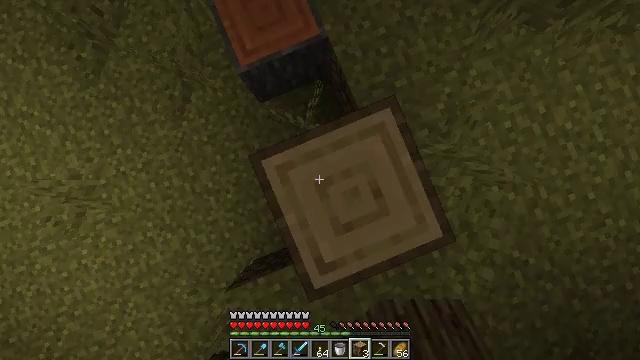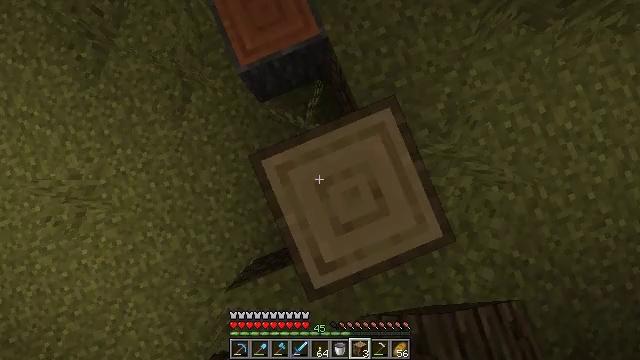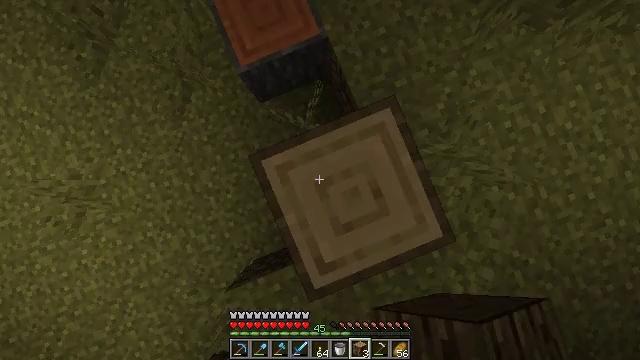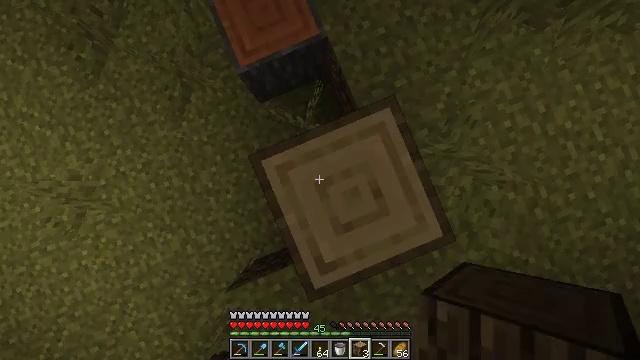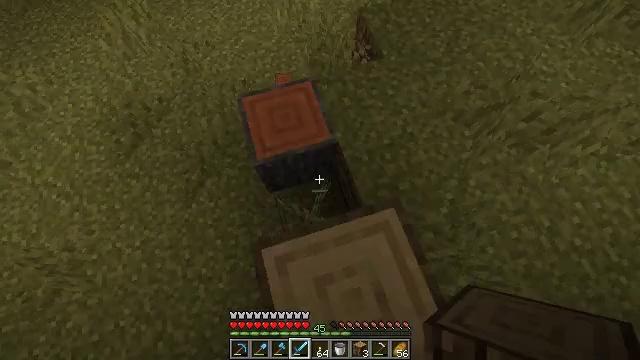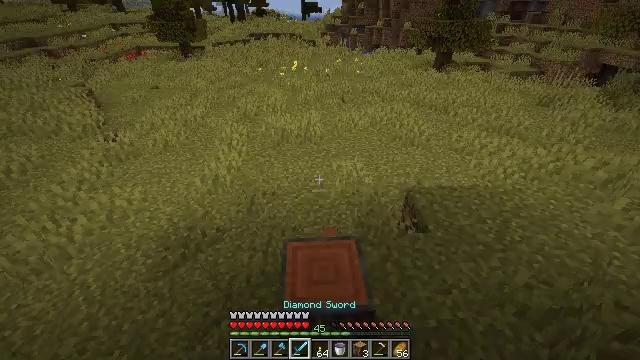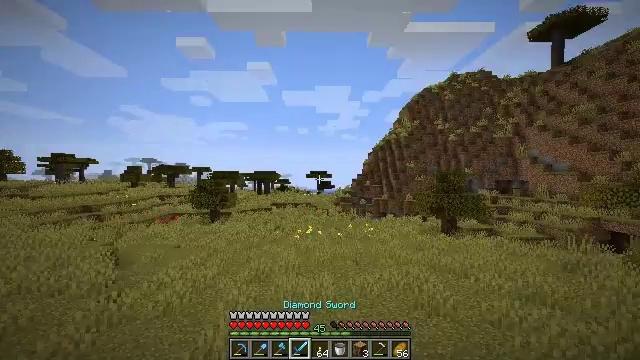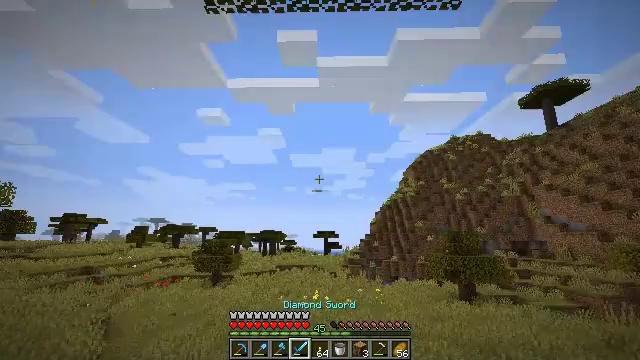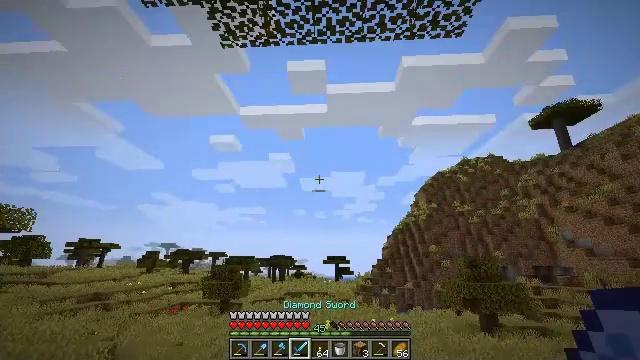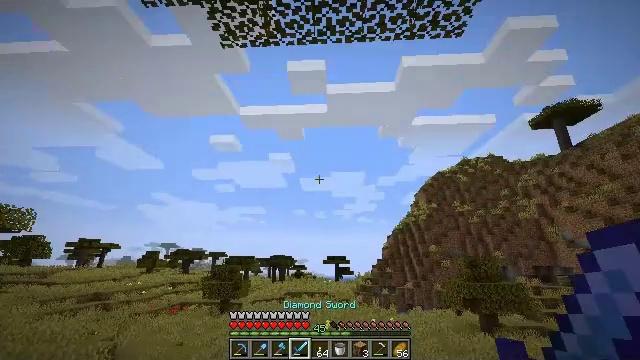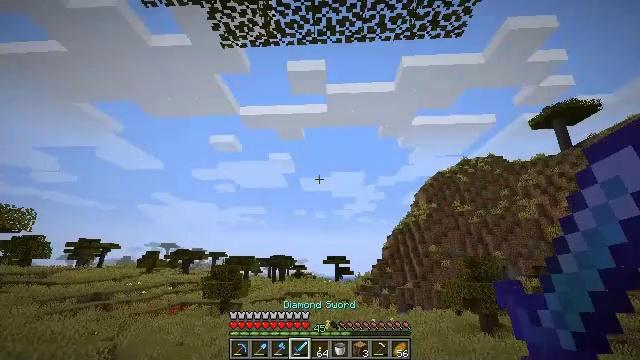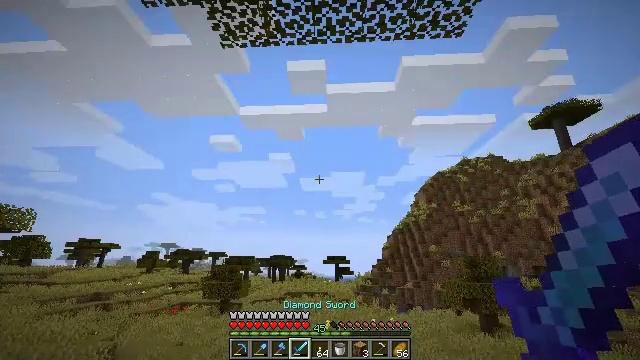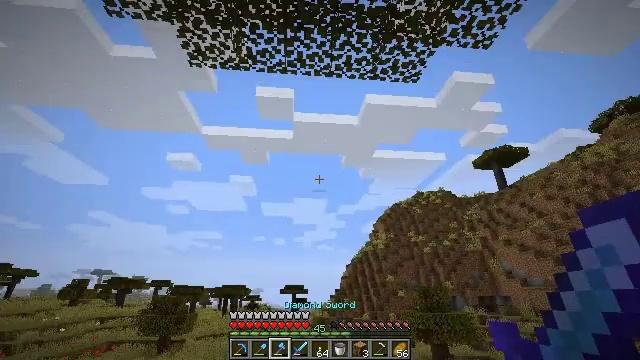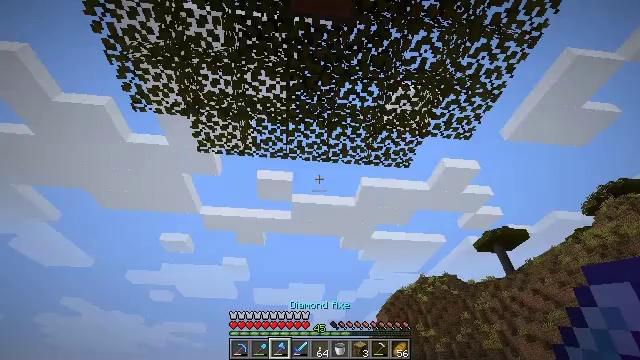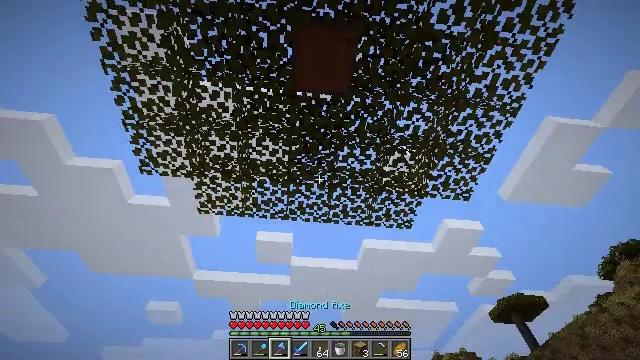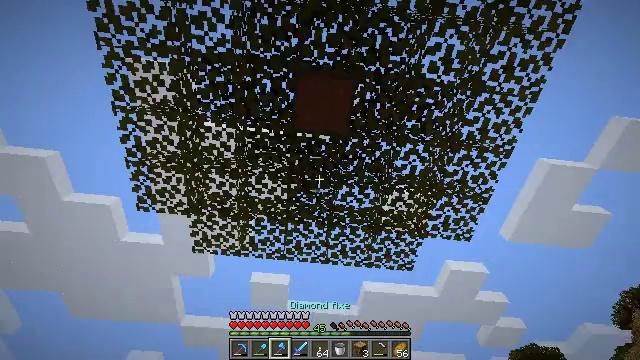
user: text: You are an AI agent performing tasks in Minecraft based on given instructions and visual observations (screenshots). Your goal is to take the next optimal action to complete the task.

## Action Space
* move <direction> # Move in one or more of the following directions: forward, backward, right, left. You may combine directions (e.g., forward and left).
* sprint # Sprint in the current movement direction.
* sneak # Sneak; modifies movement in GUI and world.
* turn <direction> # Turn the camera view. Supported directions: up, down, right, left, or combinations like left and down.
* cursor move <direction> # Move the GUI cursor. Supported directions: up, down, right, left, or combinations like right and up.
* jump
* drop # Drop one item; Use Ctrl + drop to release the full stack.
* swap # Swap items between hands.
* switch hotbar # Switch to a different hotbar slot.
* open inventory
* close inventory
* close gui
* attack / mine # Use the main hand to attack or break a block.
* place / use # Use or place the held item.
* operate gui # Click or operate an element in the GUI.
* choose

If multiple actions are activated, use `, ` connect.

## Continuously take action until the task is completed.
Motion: motion action
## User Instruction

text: Gather the acacia log for building.
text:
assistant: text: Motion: no_op
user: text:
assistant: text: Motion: no_op
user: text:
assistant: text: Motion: no_op
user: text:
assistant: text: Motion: turn left and up, switch to hotbar 4
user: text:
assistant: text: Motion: turn left and up, switch to hotbar 4
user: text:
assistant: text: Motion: turn left and up, switch to hotbar 4
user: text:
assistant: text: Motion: turn left and up, switch to hotbar 4
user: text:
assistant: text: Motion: turn left and up, switch to hotbar 4
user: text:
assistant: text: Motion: no_op
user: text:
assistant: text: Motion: no_op
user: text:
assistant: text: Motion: no_op
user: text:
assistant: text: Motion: turn right and up, switch to hotbar 3
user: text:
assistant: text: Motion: turn up, switch to hotbar 3
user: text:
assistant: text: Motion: turn up, switch to hotbar 3
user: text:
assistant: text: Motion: turn up
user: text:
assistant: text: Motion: turn up
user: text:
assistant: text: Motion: turn up
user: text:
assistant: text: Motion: turn up
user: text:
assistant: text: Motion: no_op
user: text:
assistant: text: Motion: turn up
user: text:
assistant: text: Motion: no_op
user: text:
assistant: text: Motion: turn right and up
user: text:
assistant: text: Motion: turn right, attack / mine
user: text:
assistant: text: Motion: attack / mine
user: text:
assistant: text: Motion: attack / mine
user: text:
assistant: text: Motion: attack / mine
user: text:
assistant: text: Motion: attack / mine
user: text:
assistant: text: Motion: attack / mine
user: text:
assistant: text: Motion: attack / mine